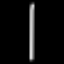
Label: line